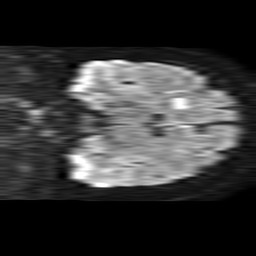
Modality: TRACE
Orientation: coronal
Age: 36
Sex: female
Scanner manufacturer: philips
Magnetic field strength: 1.5 T
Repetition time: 4.6 s
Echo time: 0.08517 s